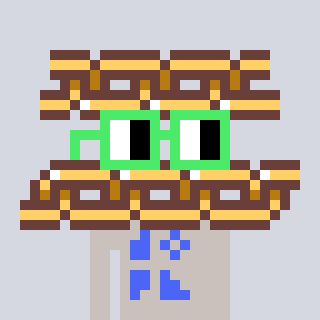
a pixel art character with square light green glasses, a chain-shaped head and a foggrey-colored body on a cool background